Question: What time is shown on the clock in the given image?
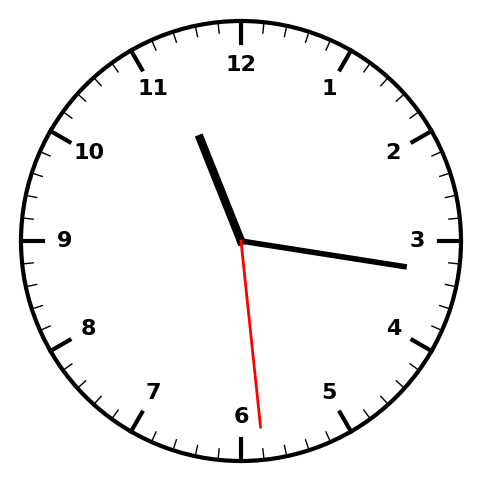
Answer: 11:16:29